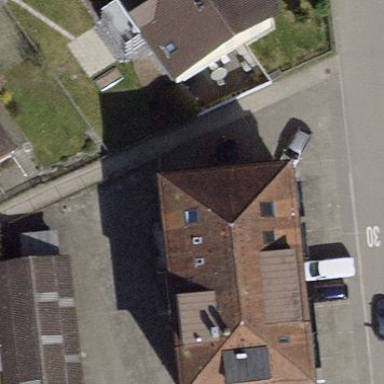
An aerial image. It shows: Hipped-roof building with apartments.